Question: I create the bitmap first, and then the button and call 'button->Raise()'.
The button doesn't show up until I hover over it, and even though I'm supplying it with a transparent png as an image, the transparency is screwed up as can be seen here:

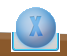
Answer: As <URL> says, this function only works for the top level windows. Overlapping child windows are not supported by wxWidgets and won't work correctly under all platforms.
The closest you can do to what you want is to use a <URL> on your parent window, which will, indeed, show behind your bitmap button.